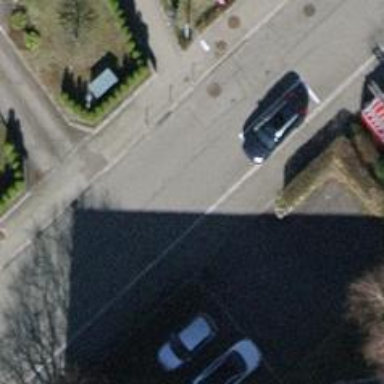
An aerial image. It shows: Set of steps on the road.